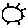
Label: sun